Question: I am making a question answer game in which the answer images are made as sprites from png images.
The answer image is like this:

I am making rect on the image like this:
'''
Rect rect = Rect(answerSprites.at(i)->getBoundingBox().origin.x,
answerSprites.at(i)->getBoundingBox().origin.y,
answerSprites.at(i)->getBoundingBox().size.width,
answerSprites.at(i)->getBoundingBox().size.height);
'''
Then i am detecting touch on the rect as :
'''
void HelloWorld::onTouchesBegan(const std::vector<Touch*>& touches,
Event *unused_event) {
auto target = static_cast<Sprite*>(unused_event->getCurrentTarget());
auto touchPointBegan = (Touch*) touches.front();
Vec2 locationBegan = touchPointEnded->getLocation();
Point locationInNode = target->convertToNodeSpace(locationEnded);
Size s = target->getContentSize();
if (rect.containsPoint(locationInNode)) {
log("Correct Touch");
}
}
'''
The code is working fine but the problem is that it is detecting the touch on the full png, but i want to detect the touch on the flower only.
The flower can be at any position on the png.
How can i make the rect only on the flower?
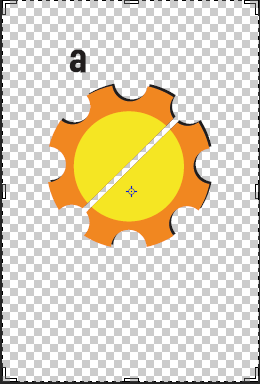
Answer: Check the transparency of the touch location with this code:
'''
// Answer sprite
m_sprite = Sprite::create("answer-1.png");
m_sprite->setPosition( Vec2(winSize.width*.5, winSize.height*.5) );
addChild(m_sprite);
bool HelloWorld::onTouchBegan(const cocos2d::Touch *touch, cocos2d::Event *event)
{
_originPoint = touch->getLocation();
_destinationPoint = _originPoint;
Vec2 locationInNode = m_sprite->convertToNodeSpace(touch->getLocation());
Rect rect = Rect(m_sprite->getBoundingBox().origin.x,
m_sprite->getBoundingBox().origin.y,
m_sprite->getContentSize().width,
m_sprite->getContentSize().height);
if (rect.containsPoint(touch->getLocation() )) {
if (tapsOnNonTransparent(locationInNode, "answer-1.png" )) {
log("Correct Touch");
}
}
return true;
}
const bool HelloWorld::tapsOnNonTransparent( const cocos2d::Point& tap, const std::string &spritePath )
{
auto imgPtr = std::make_unique<cocos2d::Image>();
imgPtr->initWithImageFile( spritePath );
const int width = imgPtr ->getWidth();
const int height = imgPtr ->getHeight();
unsigned x = unsigned( tap.x ) % width;
/// Don't forget to invert y coordinate.
unsigned y = unsigned( height - tap.y ) % height;
unsigned index = x + y * width;
unsigned dataLen = imgPtr ->getDataLen();
CCAssert( index < dataLen, "index is bigger than image size." );
unsigned char* pixel = imgPtr->getData() + (4 * index);
return !isZeroPixel( pixel );
}
const bool HelloWorld::isZeroPixel( const unsigned char* pixel )
{
return 0 == pixel[0] && 0 == pixel[1] && 0 == pixel[2] && 0 == pixel[3];
}
'''